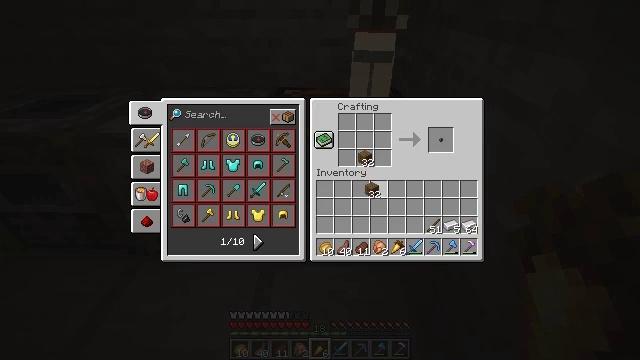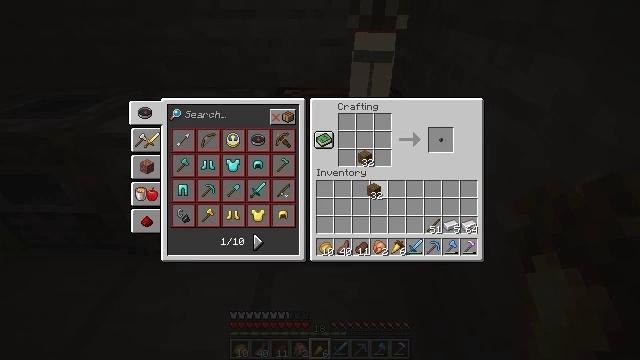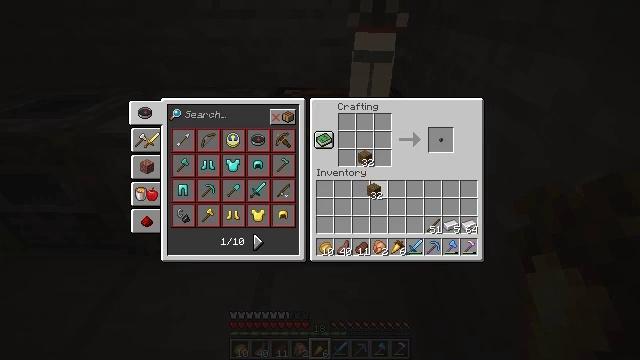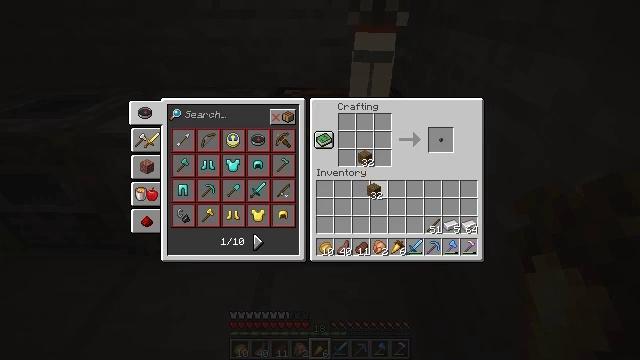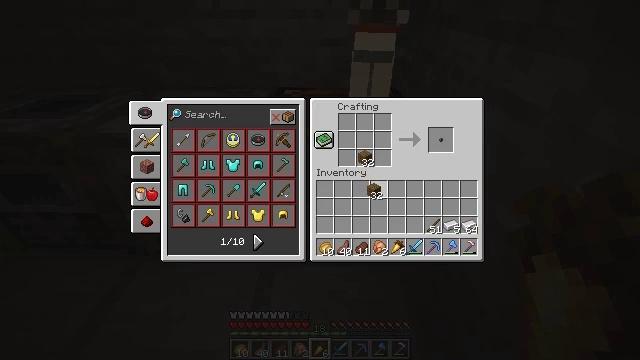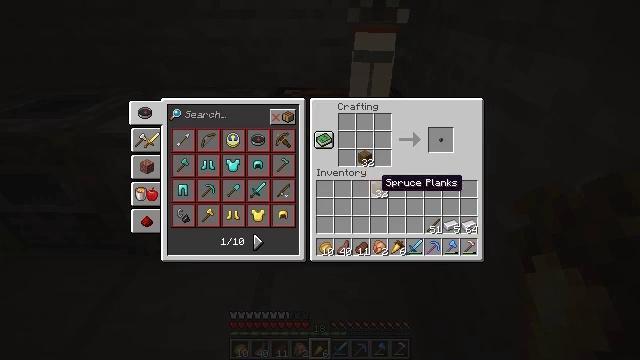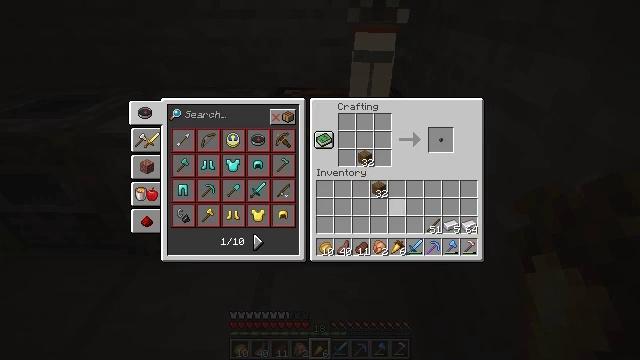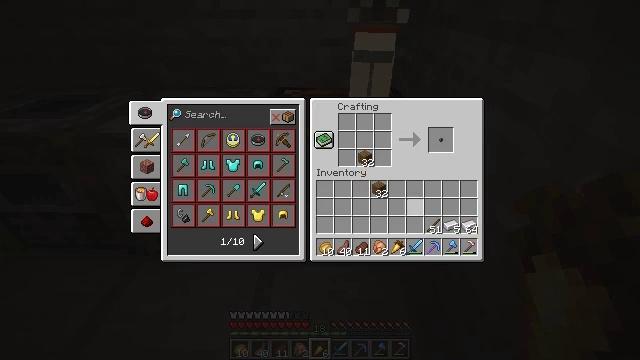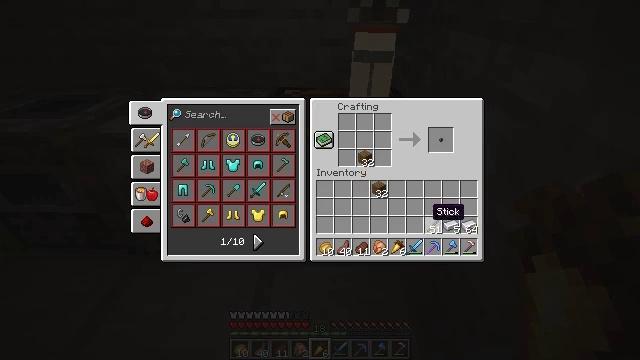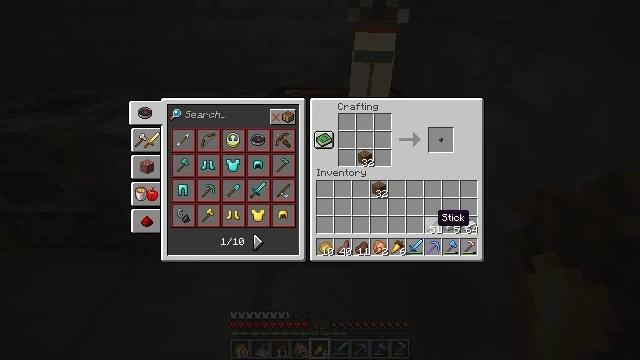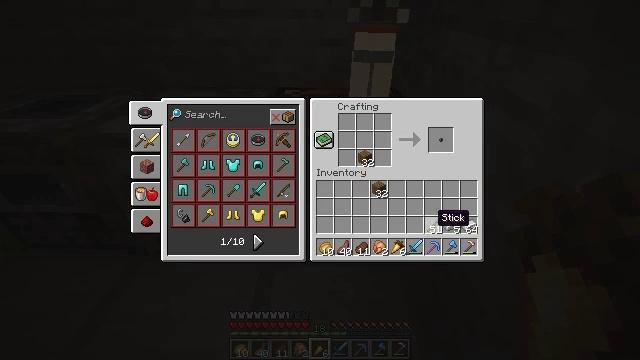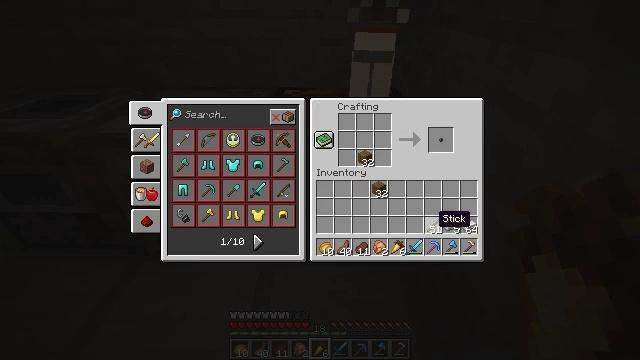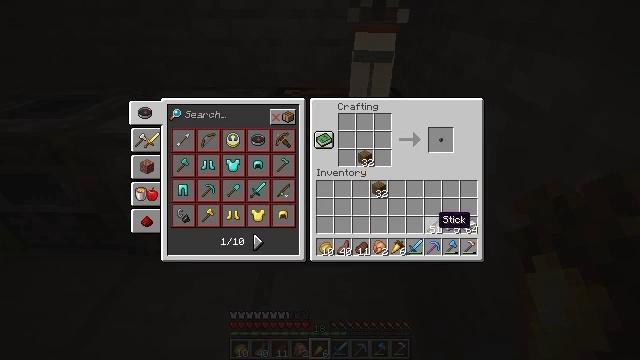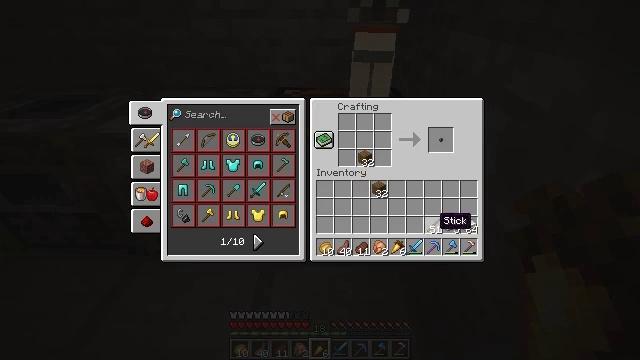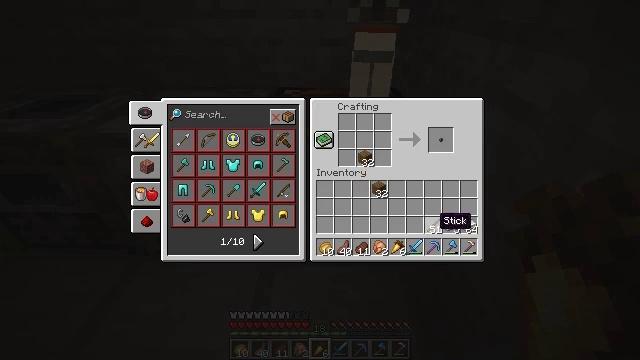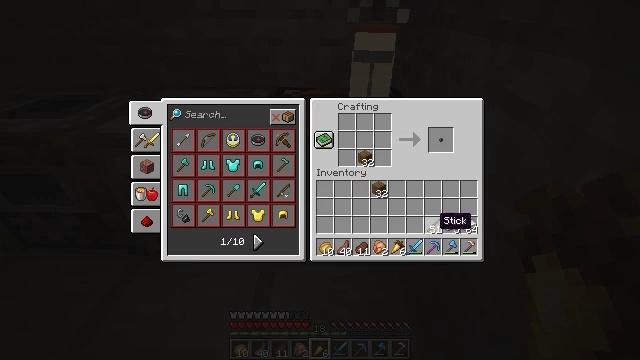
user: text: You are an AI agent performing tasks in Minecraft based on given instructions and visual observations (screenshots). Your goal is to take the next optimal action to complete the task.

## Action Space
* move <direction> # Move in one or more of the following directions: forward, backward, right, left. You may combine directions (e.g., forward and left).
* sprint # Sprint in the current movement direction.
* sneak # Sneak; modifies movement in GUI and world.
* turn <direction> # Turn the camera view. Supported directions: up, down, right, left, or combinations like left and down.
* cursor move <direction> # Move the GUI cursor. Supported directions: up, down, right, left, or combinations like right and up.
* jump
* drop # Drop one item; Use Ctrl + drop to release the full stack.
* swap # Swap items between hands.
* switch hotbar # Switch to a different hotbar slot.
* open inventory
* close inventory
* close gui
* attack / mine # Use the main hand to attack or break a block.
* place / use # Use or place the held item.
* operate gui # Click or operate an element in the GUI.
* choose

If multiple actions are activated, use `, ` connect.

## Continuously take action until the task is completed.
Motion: motion action
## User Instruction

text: Put iron, stick, and plank in the crafting grid to craft a tripwire hook.
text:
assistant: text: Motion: no_op
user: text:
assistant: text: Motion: no_op
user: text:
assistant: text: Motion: attack / mine
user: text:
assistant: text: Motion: attack / mine
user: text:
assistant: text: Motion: no_op
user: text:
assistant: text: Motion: turn right and down
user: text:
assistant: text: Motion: turn right and down
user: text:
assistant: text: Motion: turn right and down
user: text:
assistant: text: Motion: no_op
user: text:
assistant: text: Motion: no_op
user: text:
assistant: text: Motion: no_op
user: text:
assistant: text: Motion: no_op
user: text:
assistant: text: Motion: no_op
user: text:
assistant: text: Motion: no_op
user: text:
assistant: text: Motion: no_op
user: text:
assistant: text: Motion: attack / mine
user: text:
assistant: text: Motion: attack / mine
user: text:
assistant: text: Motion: turn left and up
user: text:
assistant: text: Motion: turn left and up
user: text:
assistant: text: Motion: turn left and up
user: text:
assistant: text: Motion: no_op
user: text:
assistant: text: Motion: no_op
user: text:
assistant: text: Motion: no_op
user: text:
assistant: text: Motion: no_op
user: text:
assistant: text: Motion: no_op
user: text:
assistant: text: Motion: no_op
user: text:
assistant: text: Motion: no_op
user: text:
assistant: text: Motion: no_op
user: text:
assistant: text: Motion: no_op
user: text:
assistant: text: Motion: no_op